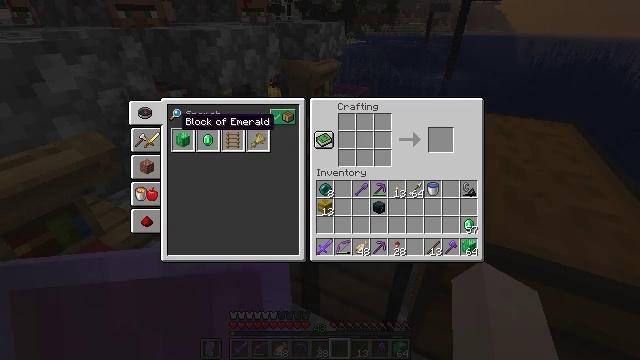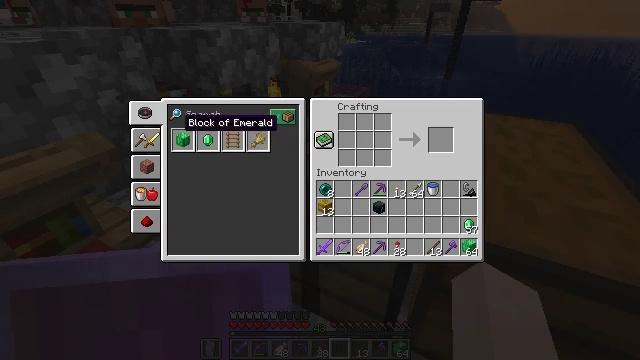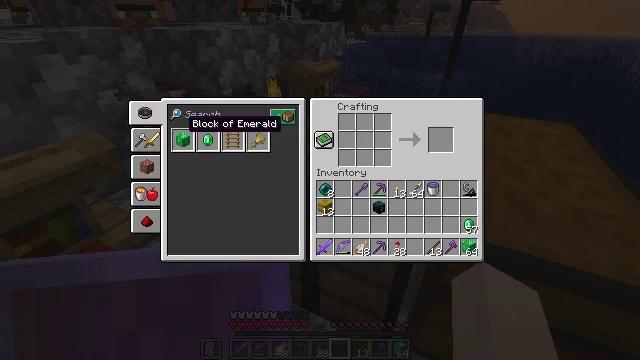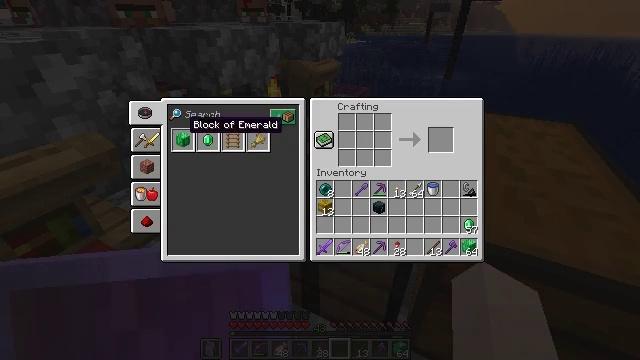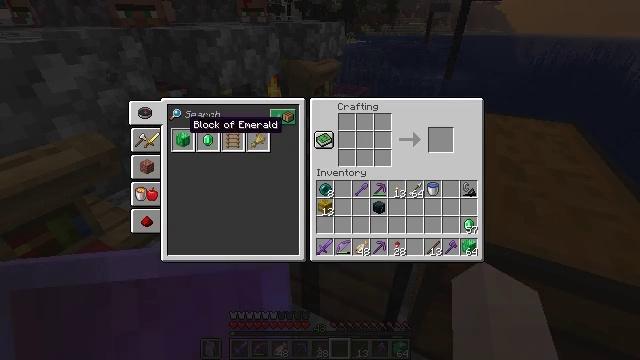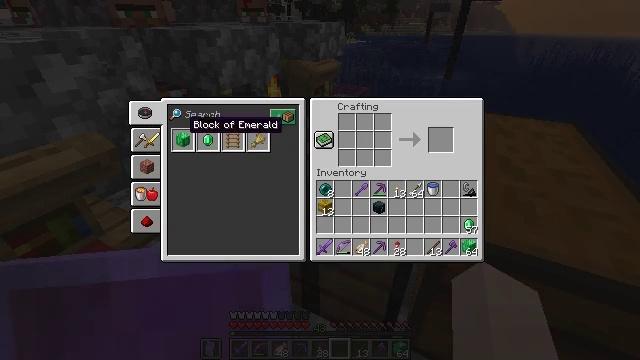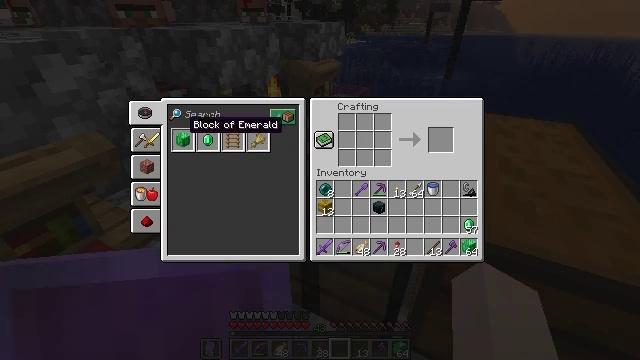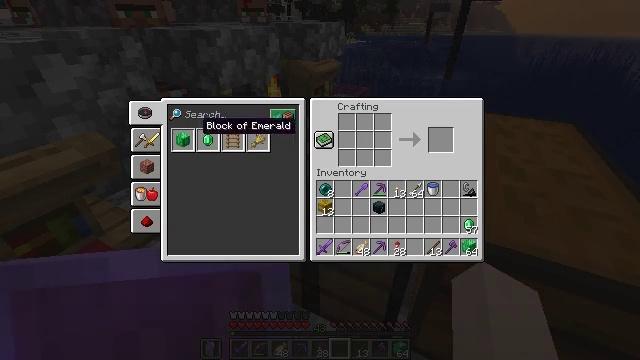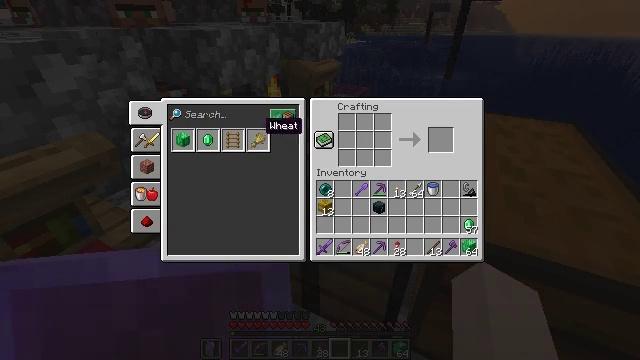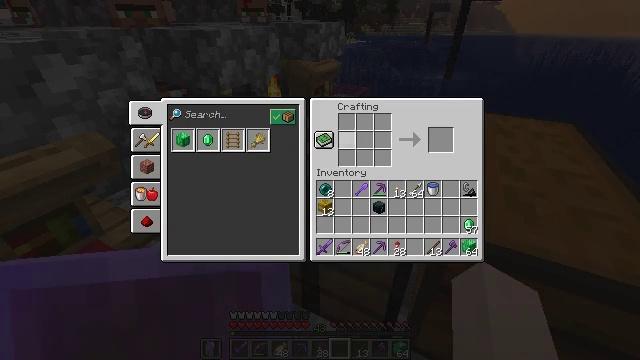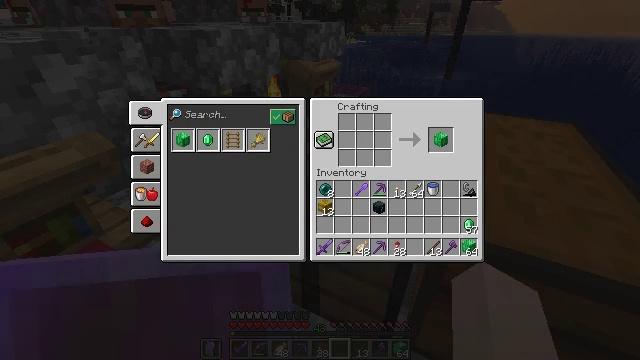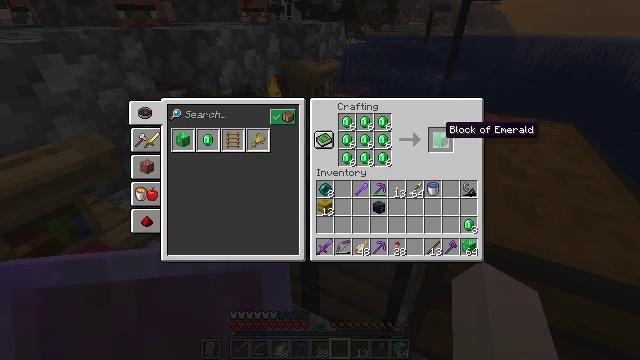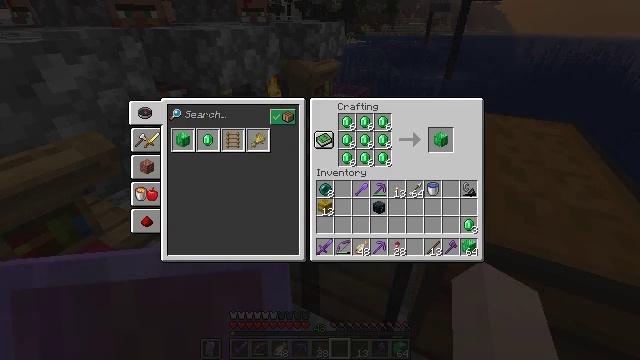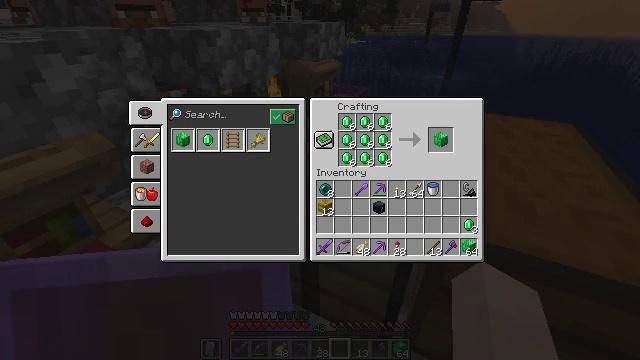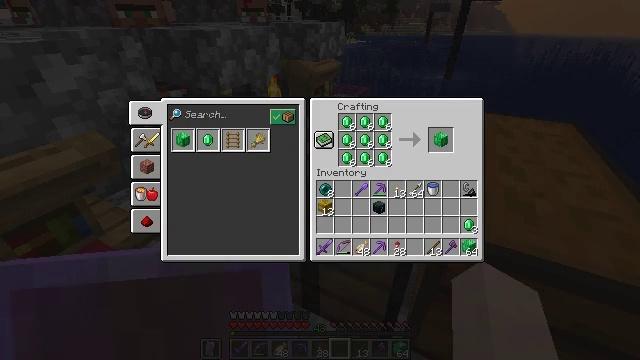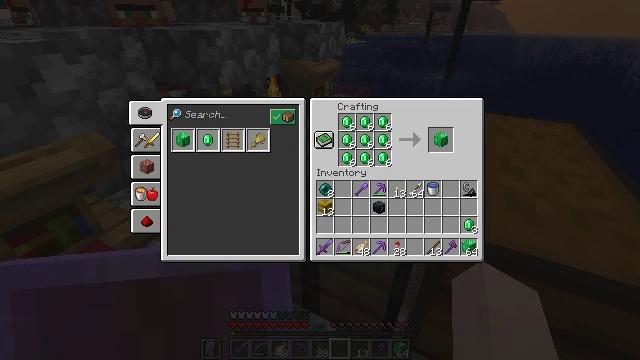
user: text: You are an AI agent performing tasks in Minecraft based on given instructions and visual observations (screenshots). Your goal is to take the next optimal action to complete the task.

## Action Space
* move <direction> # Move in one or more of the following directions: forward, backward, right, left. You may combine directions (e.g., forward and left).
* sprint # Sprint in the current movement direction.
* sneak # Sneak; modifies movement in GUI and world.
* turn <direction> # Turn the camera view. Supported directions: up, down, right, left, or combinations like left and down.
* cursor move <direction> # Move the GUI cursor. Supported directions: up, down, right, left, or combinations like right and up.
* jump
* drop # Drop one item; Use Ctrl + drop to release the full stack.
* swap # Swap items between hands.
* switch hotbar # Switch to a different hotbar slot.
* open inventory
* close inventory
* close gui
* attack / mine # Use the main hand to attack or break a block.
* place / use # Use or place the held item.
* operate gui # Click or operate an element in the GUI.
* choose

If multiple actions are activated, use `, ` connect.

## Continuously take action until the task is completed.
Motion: motion action
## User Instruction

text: Convert emeralds into an emerald block.
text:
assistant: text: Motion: sneak
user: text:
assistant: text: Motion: sneak
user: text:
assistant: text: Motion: sneak
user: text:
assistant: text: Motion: sneak
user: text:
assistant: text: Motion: sneak, attack / mine
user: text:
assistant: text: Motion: sneak, attack / mine
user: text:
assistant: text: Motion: sneak, turn right, attack / mine
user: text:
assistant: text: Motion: sneak, turn right
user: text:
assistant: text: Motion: sneak, turn right
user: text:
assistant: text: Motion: sneak, turn right
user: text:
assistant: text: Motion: sneak, turn right
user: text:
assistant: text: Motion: sneak, turn right
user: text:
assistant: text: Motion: sneak
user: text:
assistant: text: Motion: sneak
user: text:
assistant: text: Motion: sneak
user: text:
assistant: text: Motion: sneak
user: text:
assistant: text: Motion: sneak
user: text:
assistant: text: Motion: sneak
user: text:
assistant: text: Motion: sneak
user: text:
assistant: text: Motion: sneak
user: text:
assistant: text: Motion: sneak
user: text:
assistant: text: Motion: sneak
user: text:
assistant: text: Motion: sneak
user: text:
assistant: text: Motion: sneak, turn left
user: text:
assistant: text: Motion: sneak, turn left
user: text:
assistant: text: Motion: sneak
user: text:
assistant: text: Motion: sneak
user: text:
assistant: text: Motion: sneak
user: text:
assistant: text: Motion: sneak
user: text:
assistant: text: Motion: sneak, attack / mine